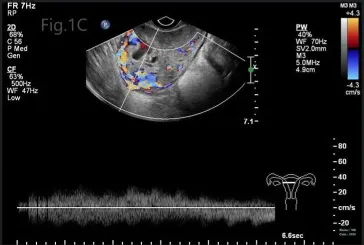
(C) Spectrum of arteriovenous fistula was measured in pulsed-wave Doppler.
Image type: radiology (ultrasound)